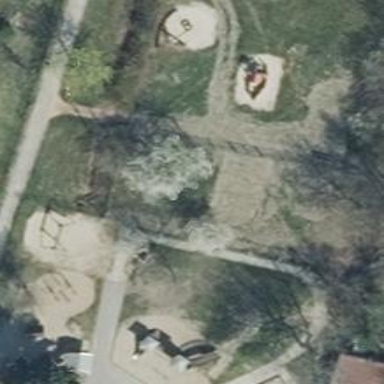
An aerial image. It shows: Playground with slide.